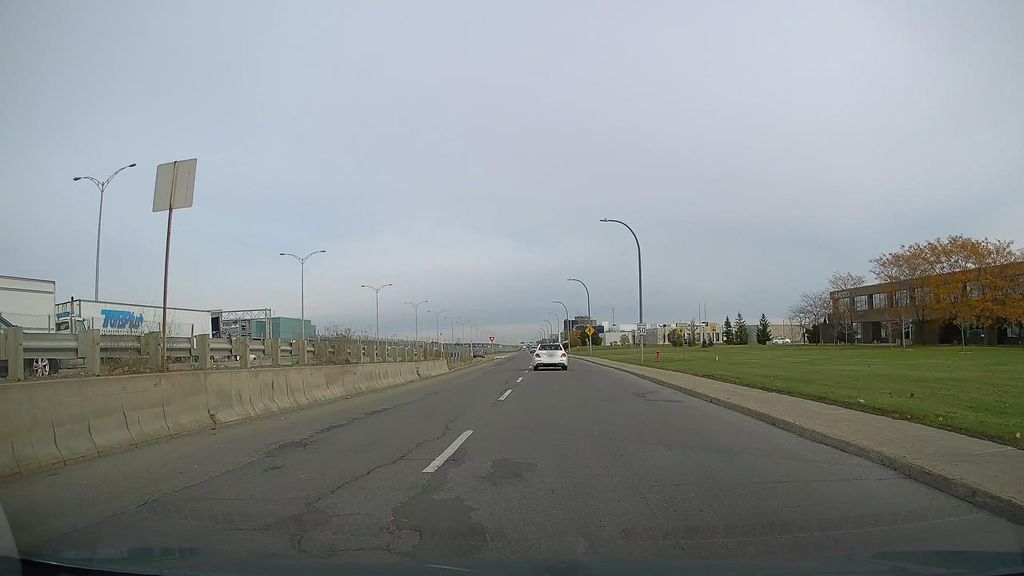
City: montreal